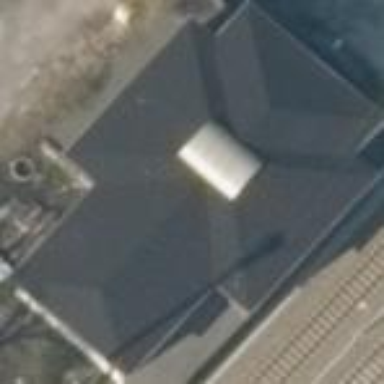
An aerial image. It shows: Train station building.